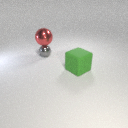
large green rubber cube in front of small gray metal sphere